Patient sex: F
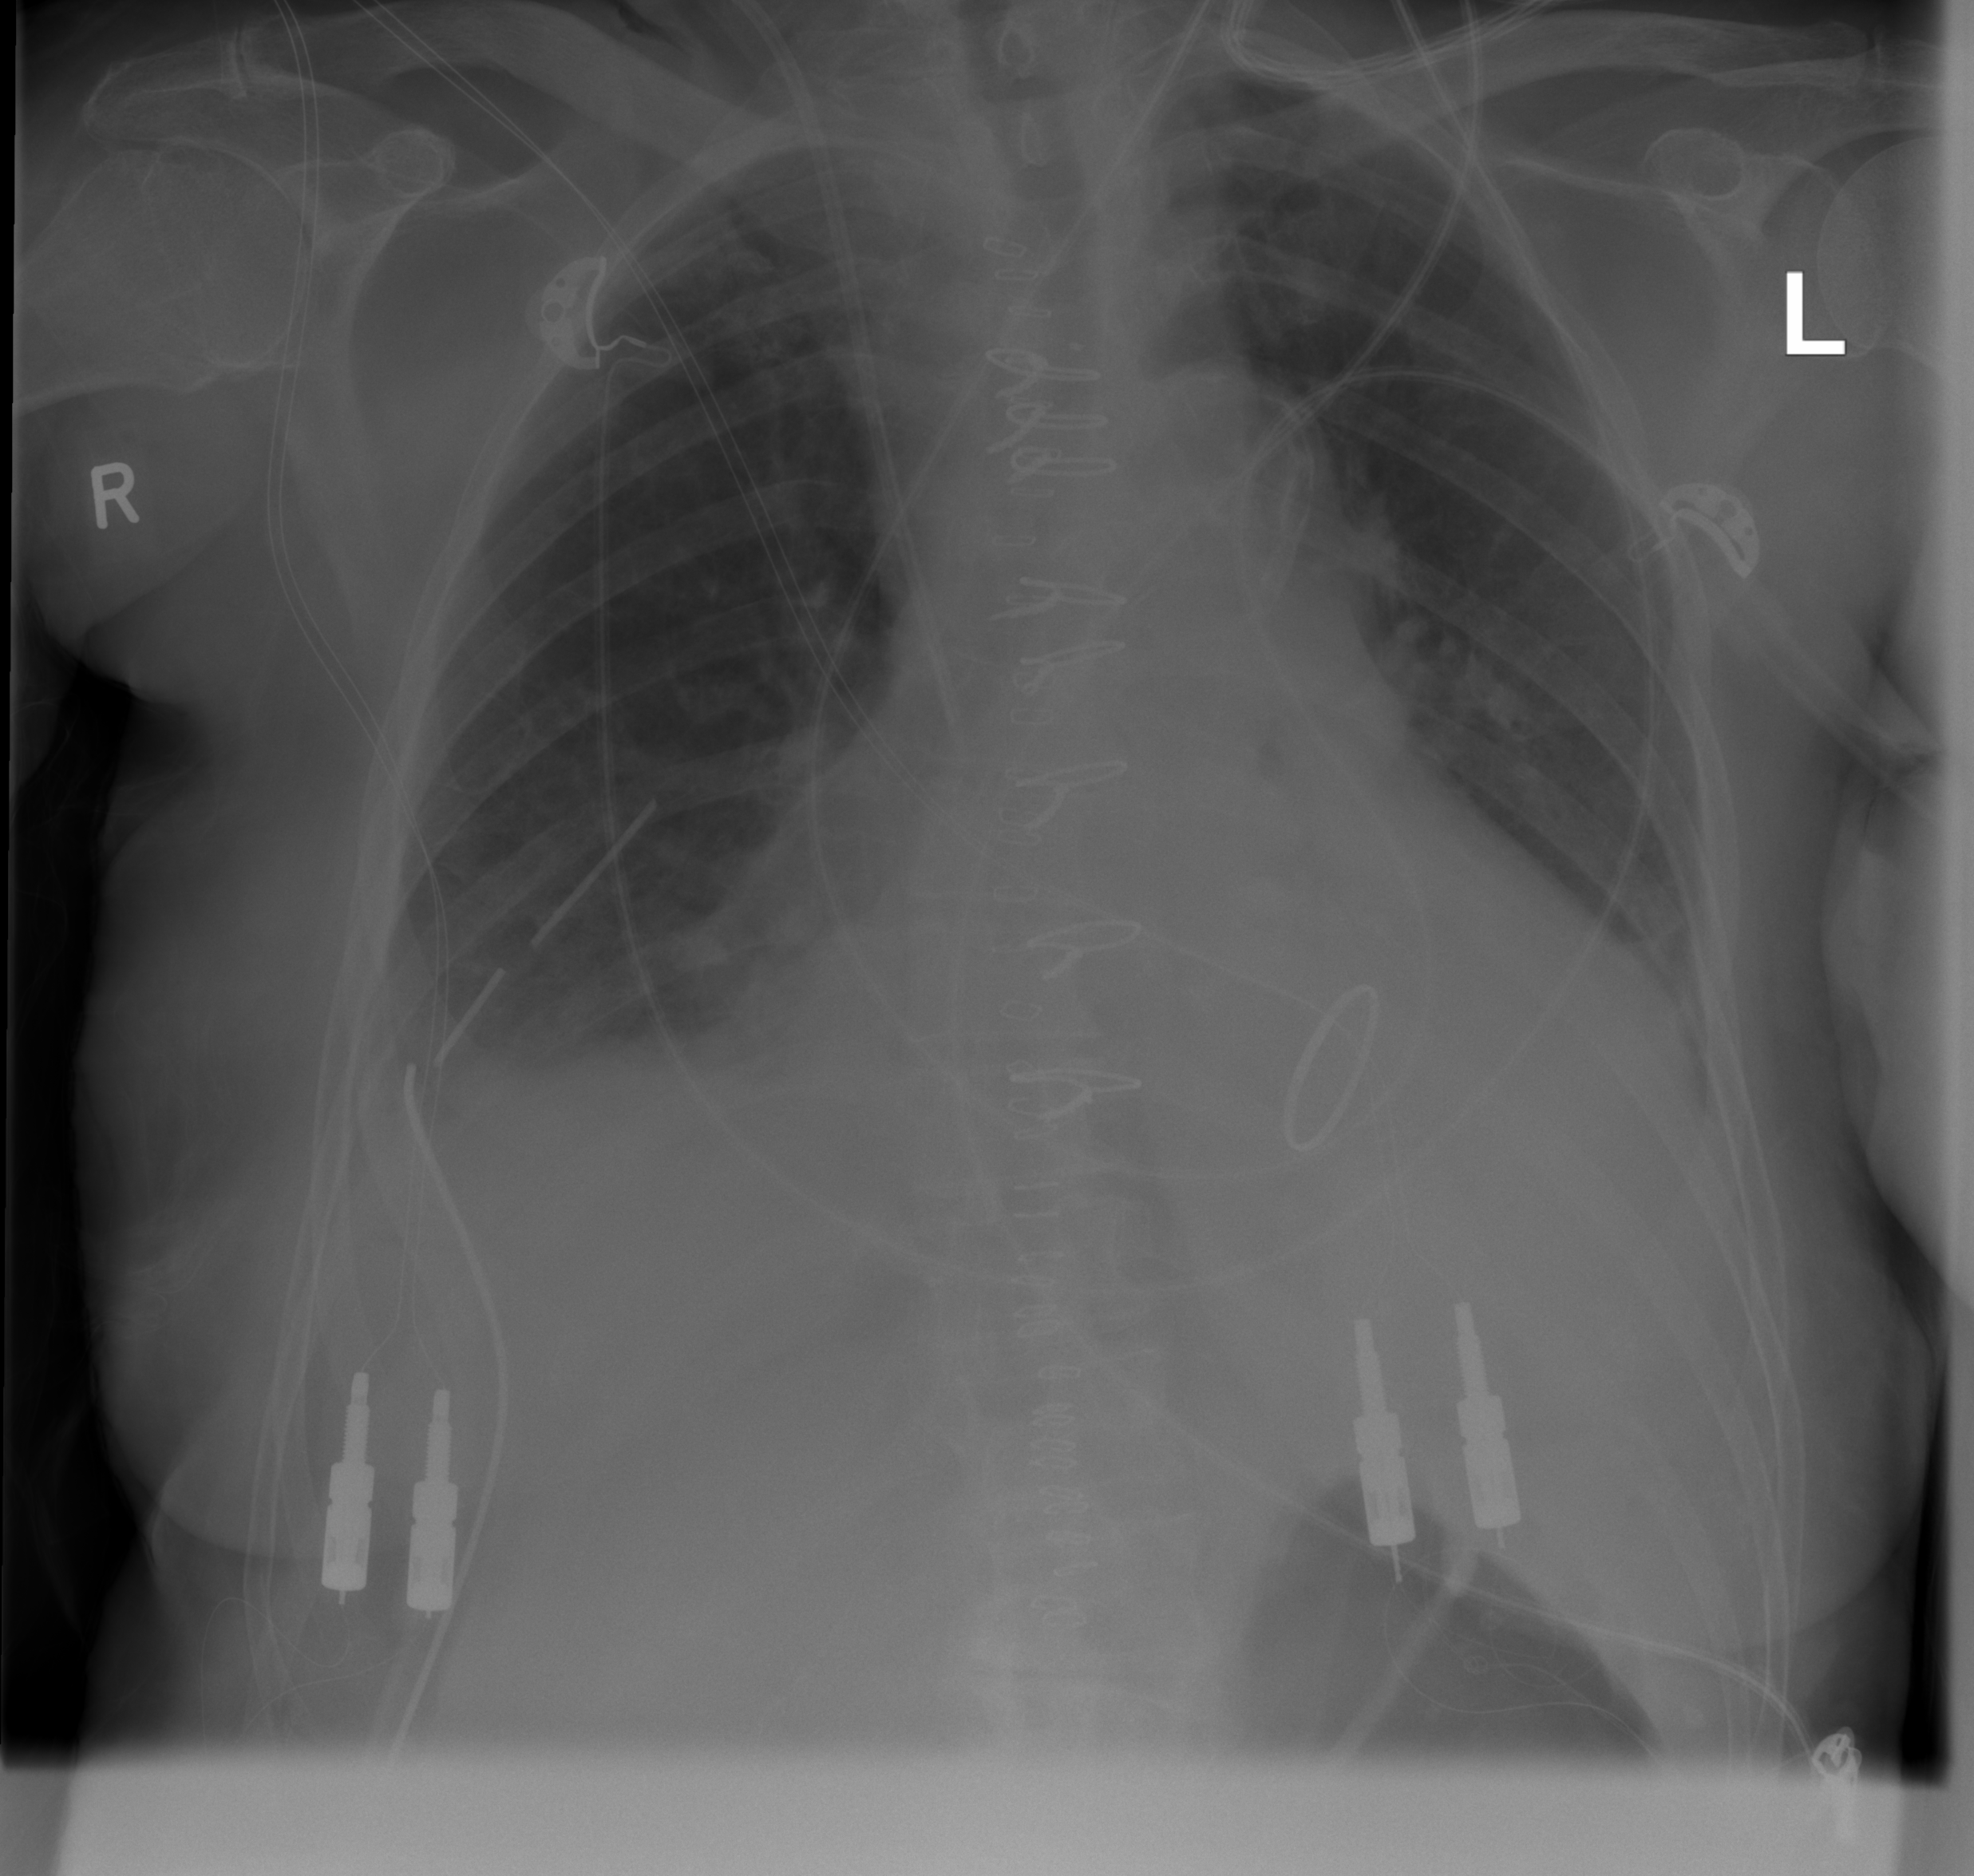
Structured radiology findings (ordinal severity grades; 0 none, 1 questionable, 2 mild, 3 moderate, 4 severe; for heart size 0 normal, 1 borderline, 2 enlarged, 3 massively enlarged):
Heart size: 2
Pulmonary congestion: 0
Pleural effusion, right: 2
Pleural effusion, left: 0
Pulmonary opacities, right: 0
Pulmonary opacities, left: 0
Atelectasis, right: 2
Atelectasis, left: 2